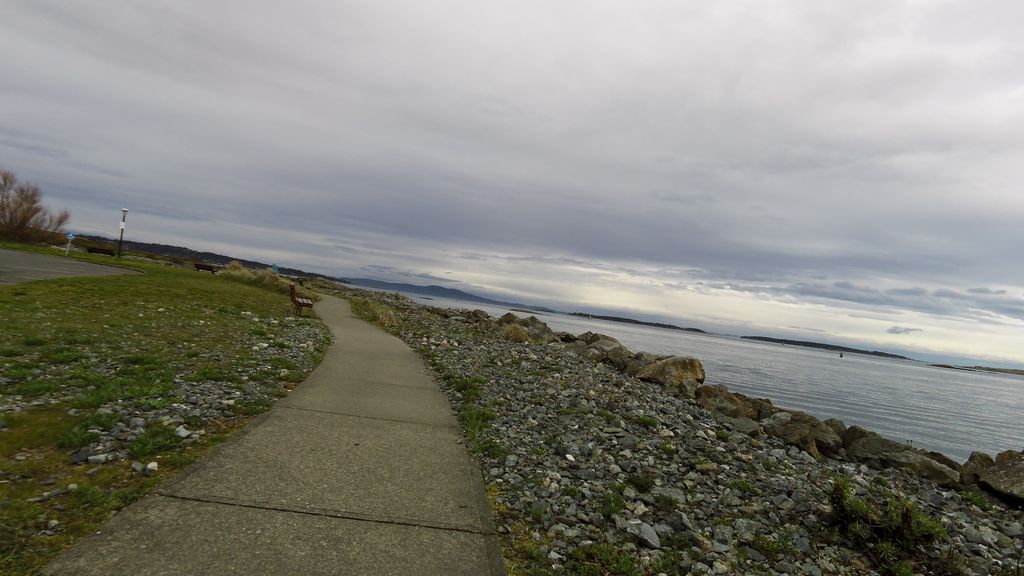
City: victoria